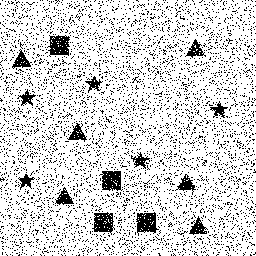
Squares: 4
Triangles: 6
Stars: 5
Total shapes: 15